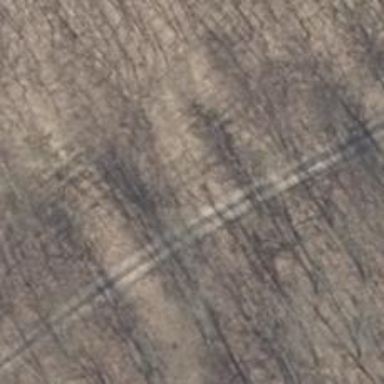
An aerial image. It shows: Track road with grade3 tracktype.